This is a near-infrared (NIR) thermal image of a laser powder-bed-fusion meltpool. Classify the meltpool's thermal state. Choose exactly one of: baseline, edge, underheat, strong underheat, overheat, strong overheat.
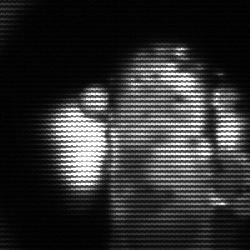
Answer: strong underheat